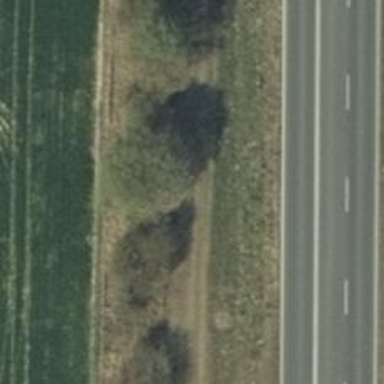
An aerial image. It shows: Well-maintained track road with grade 1 tracktype.